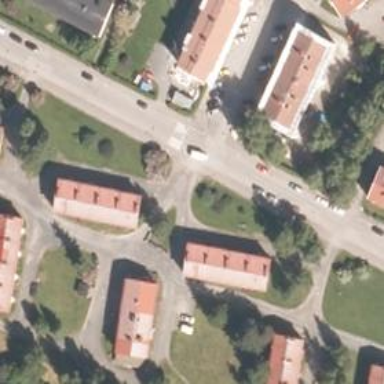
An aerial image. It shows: Asphalt footway.